Question: Who sent the email?
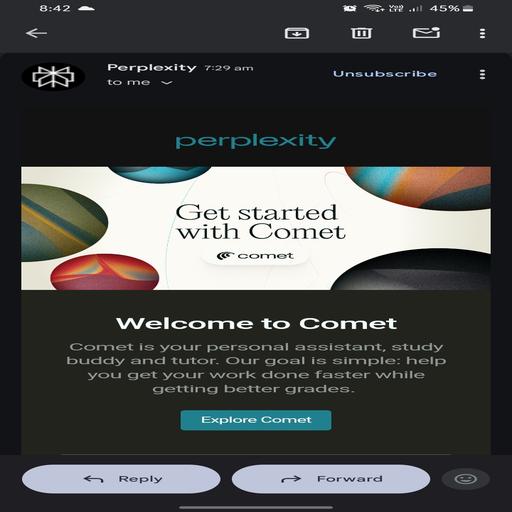
Answer: Perplexity